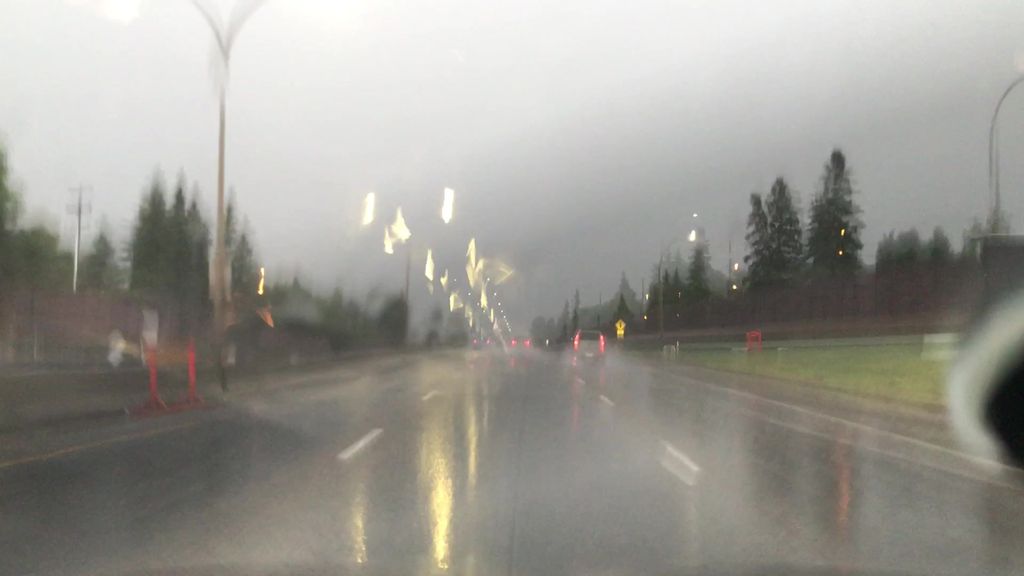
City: edmonton